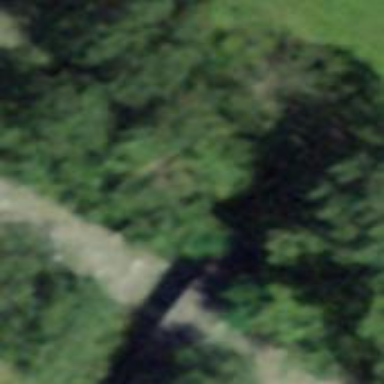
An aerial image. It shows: Path on bridge.